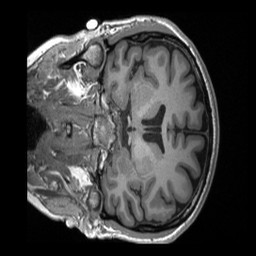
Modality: T1w
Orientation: coronal
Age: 28
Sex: female
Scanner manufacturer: siemens
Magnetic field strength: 3 T
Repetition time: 2.4 s
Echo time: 0.00224 s